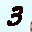
Label: 3